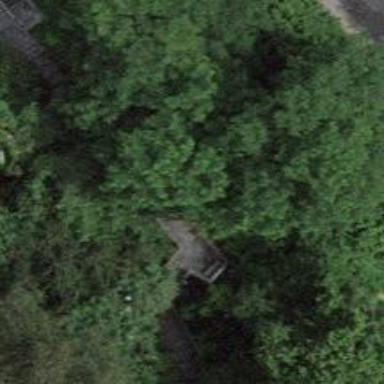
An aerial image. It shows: Bridge with steps made of paving stones.